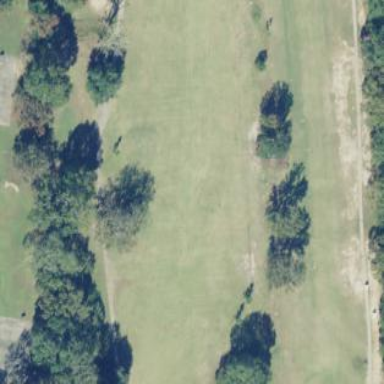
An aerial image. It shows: Grassy area designated as golf fairway.